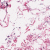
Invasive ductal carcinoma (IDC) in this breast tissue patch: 0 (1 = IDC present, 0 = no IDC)